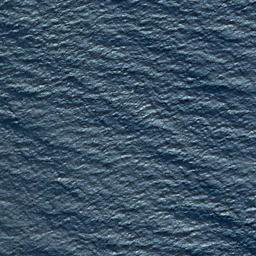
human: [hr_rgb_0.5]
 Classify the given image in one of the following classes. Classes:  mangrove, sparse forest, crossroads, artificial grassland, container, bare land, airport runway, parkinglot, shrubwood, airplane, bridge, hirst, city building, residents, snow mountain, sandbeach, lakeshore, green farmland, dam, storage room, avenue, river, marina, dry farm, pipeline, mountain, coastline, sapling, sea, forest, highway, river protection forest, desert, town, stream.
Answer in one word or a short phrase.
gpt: sea